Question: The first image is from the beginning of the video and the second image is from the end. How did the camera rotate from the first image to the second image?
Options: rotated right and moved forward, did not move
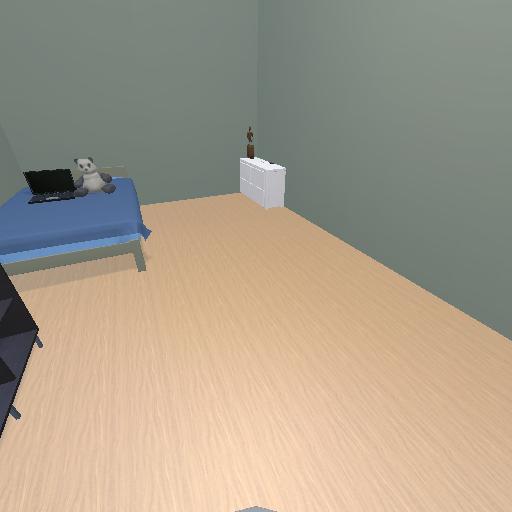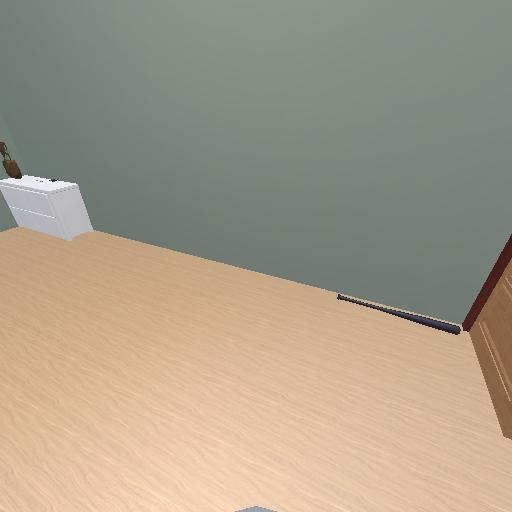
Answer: rotated right and moved forward